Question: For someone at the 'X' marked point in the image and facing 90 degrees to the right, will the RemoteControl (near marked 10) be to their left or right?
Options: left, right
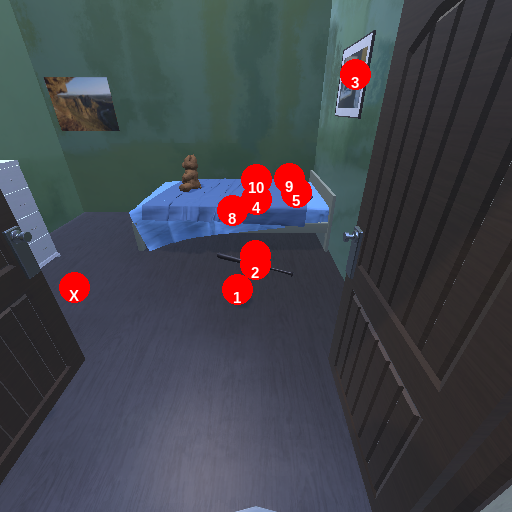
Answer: left